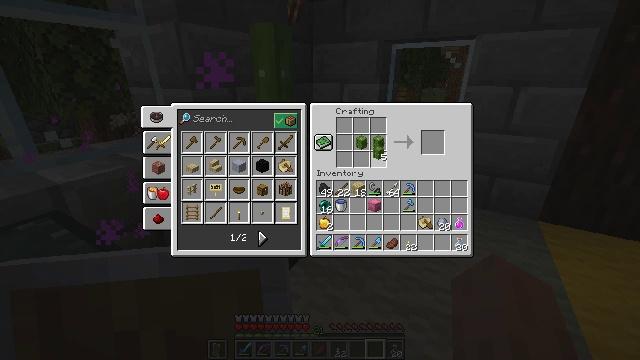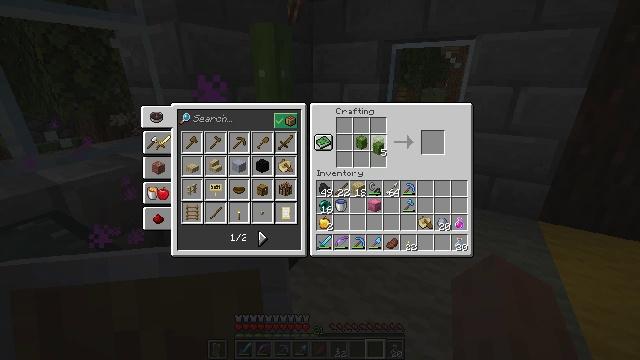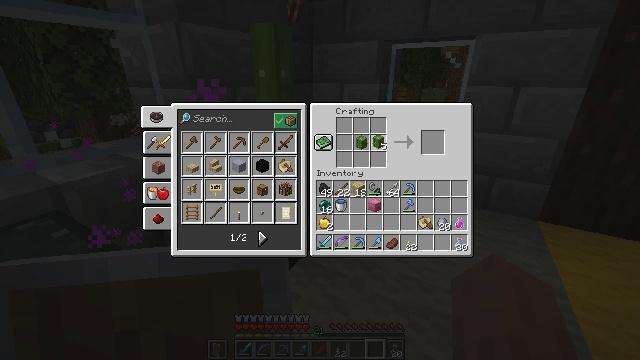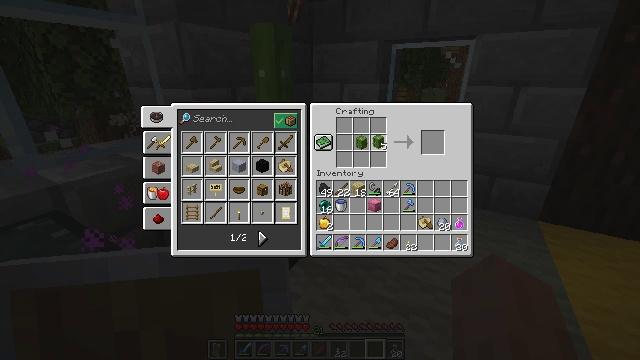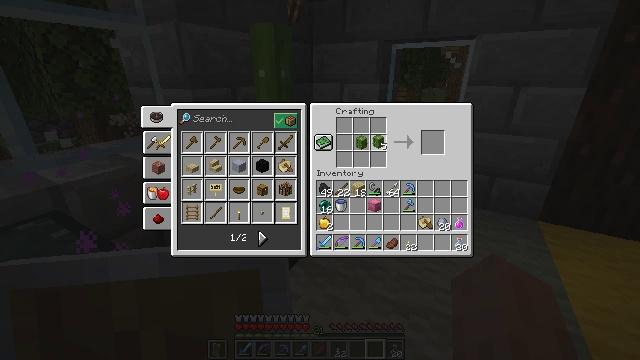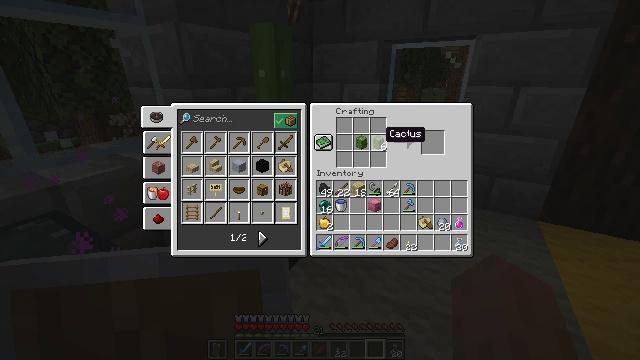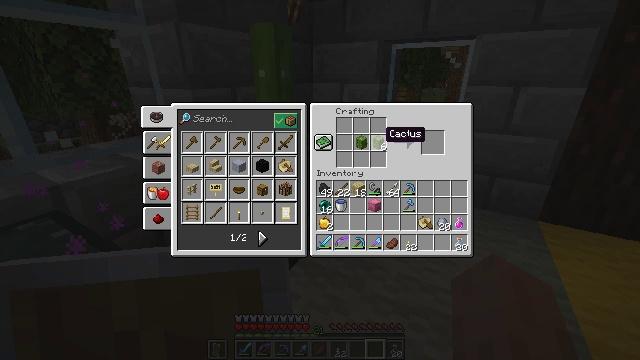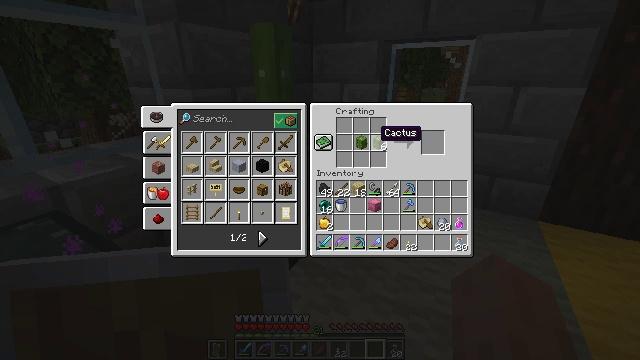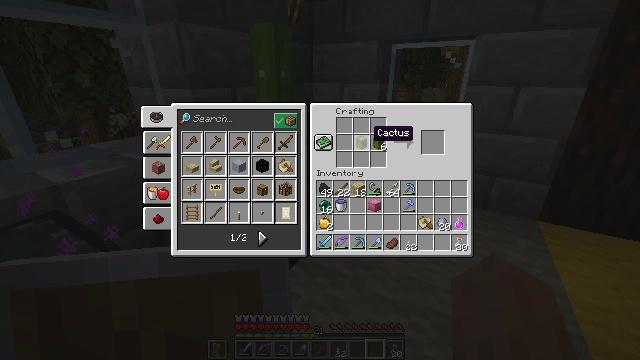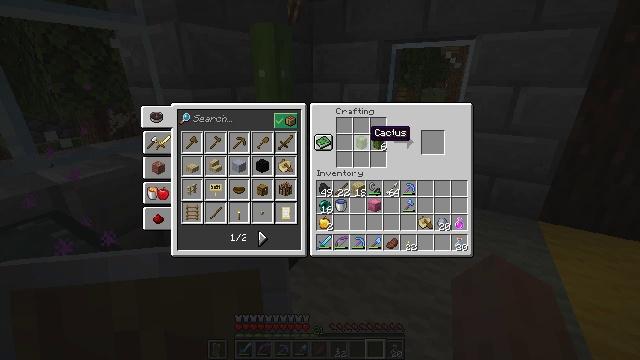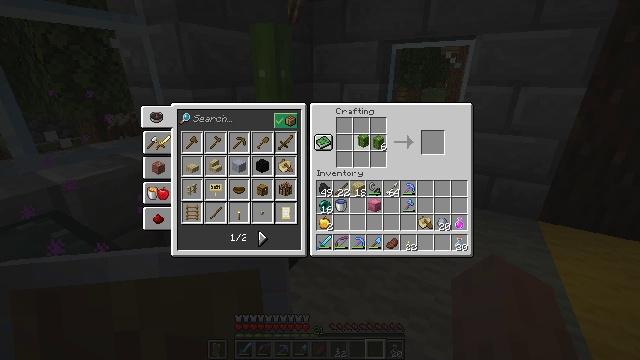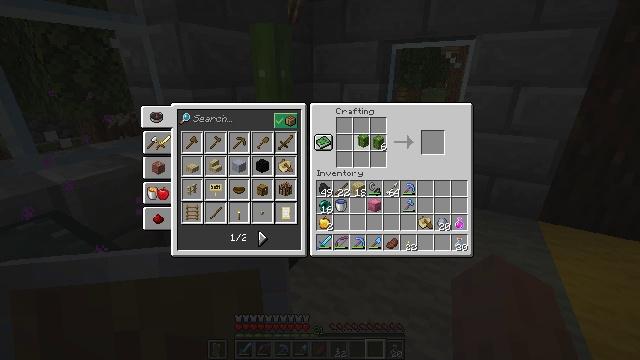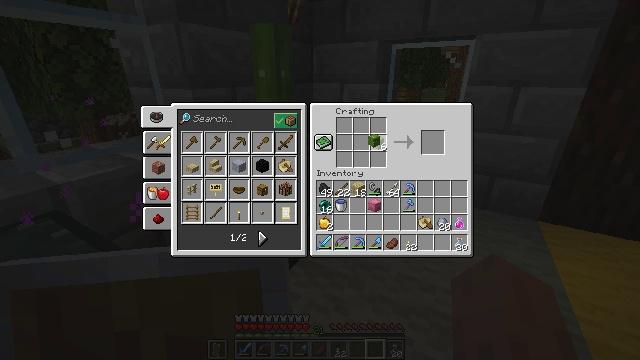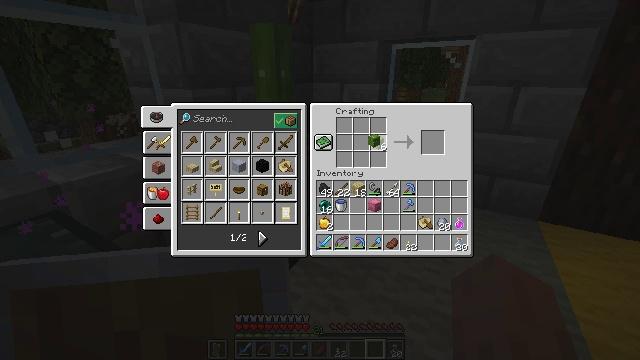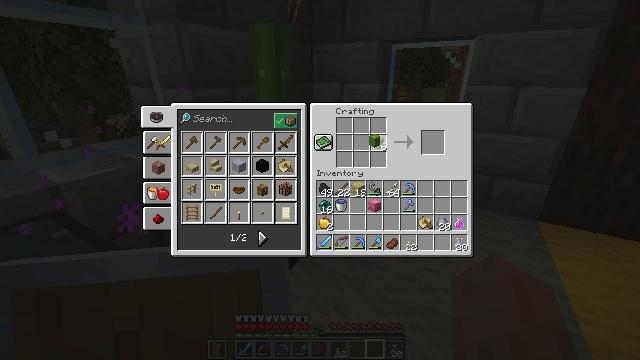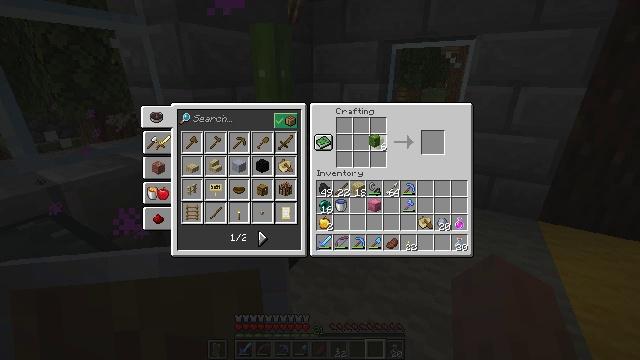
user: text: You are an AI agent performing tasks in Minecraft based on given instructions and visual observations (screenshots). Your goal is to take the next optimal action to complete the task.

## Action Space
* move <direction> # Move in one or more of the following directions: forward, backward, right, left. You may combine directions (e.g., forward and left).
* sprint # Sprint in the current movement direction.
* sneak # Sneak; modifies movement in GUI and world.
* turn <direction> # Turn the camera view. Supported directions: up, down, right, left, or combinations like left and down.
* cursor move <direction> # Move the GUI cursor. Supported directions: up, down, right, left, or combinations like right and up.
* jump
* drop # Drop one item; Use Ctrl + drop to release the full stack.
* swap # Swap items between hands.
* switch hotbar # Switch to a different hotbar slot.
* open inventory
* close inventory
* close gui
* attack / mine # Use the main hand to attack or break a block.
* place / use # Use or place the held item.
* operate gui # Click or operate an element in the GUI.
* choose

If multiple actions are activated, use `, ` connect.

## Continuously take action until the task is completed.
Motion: motion action
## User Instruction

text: Attack the potted cactus to pick it up.
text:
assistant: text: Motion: no_op
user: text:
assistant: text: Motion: no_op
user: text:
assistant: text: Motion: operate gui
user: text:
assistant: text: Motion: operate gui
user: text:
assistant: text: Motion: no_op
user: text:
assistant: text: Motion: no_op
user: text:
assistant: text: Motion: no_op
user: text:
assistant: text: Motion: cursor move left
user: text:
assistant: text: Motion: no_op
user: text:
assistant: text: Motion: operate gui
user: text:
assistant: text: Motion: operate gui
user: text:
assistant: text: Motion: cursor move right
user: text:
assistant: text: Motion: no_op
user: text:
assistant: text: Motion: operate gui
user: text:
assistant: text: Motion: operate gui
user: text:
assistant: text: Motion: no_op
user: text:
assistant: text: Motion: no_op
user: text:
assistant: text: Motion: no_op
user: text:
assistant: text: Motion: cursor move left
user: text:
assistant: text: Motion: cursor move left and down
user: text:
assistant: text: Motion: no_op
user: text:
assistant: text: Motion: cursor move right and up
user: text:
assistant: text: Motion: operate gui
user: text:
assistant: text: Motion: no_op
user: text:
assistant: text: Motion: no_op
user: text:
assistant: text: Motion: no_op
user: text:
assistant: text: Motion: cursor move down, operate gui
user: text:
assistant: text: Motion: operate gui
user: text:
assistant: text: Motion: no_op
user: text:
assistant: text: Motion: no_op